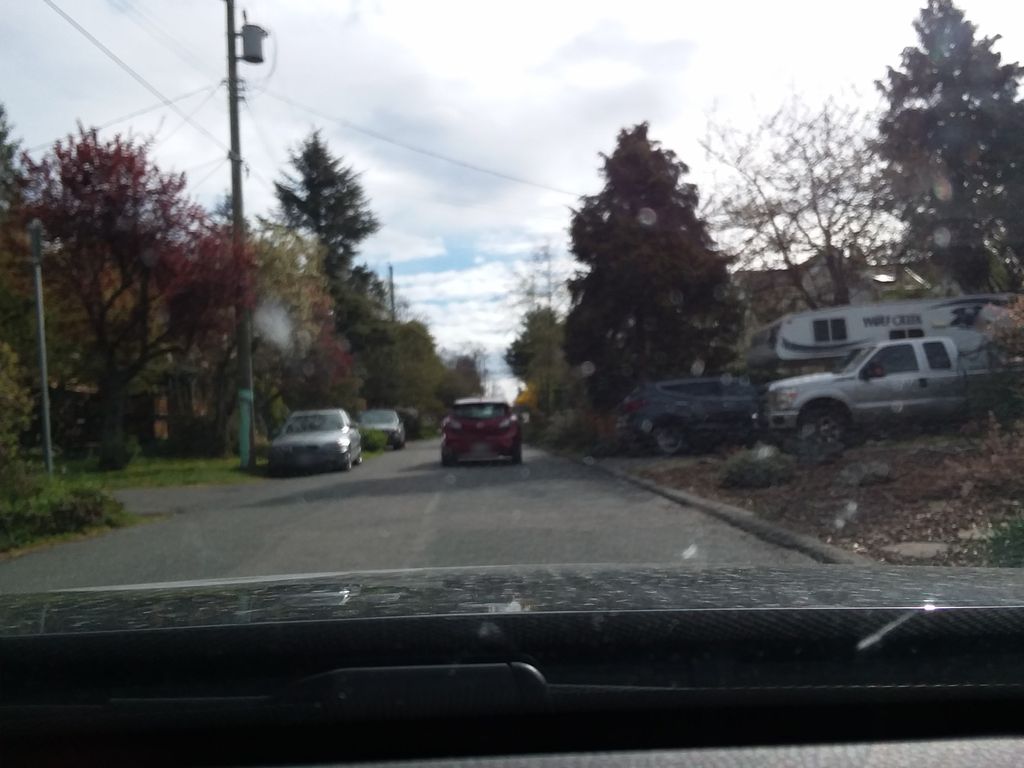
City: victoria